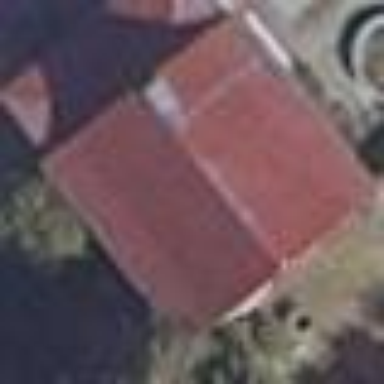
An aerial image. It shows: Simple house.